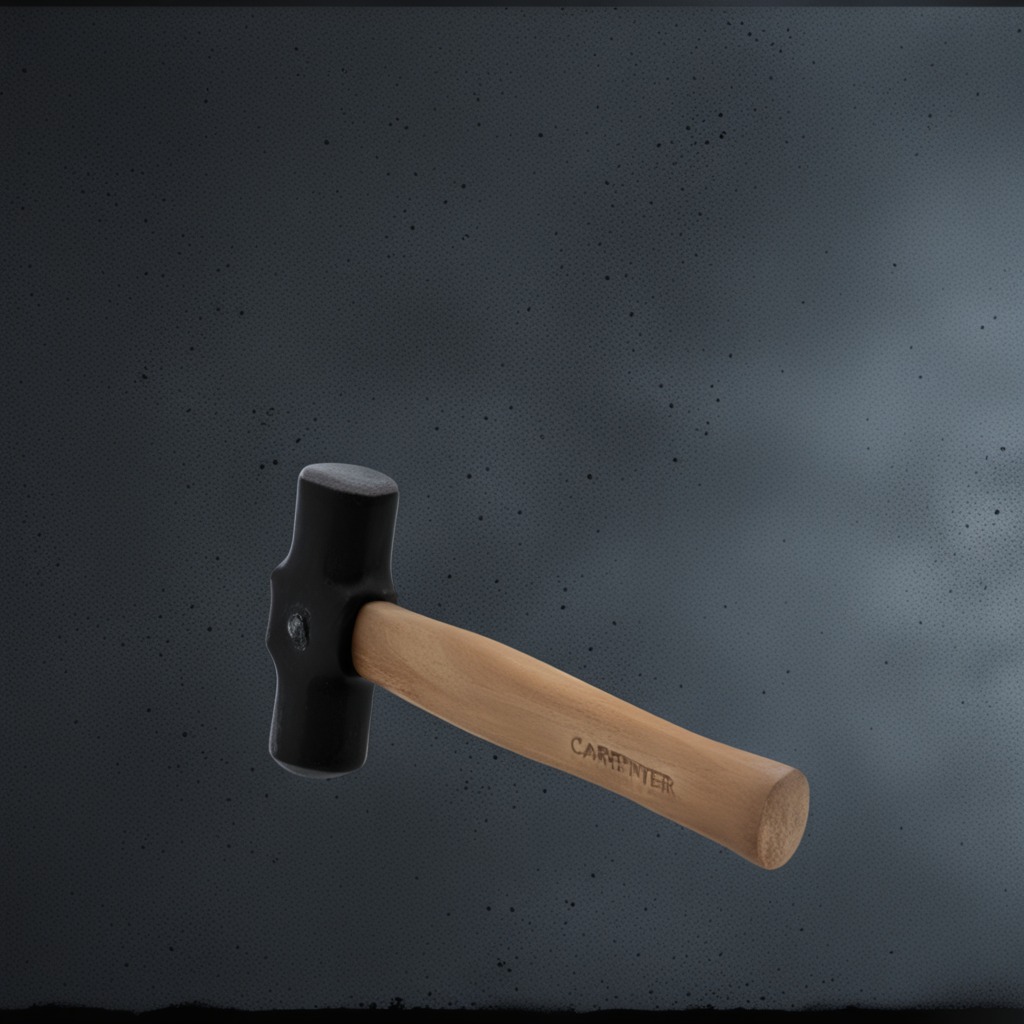
A hammer is lying on the clean granite table inside a workshop at night.